Field crop: maize
Growth stage: 2
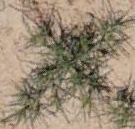
Species: salsola